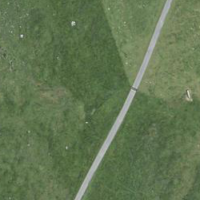
EUNIS habitat code: 23
Species observed at this site:
Primula veris